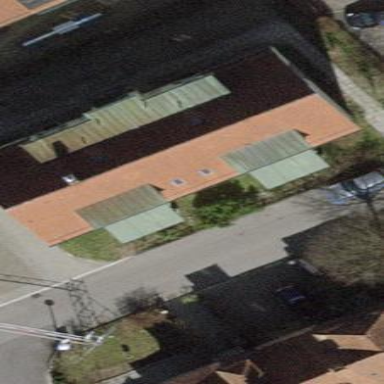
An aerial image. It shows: Building with tile roof.